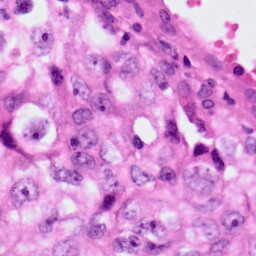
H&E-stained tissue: Lung